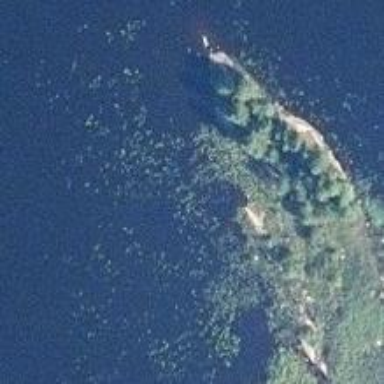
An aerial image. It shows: Island covered with woodland.